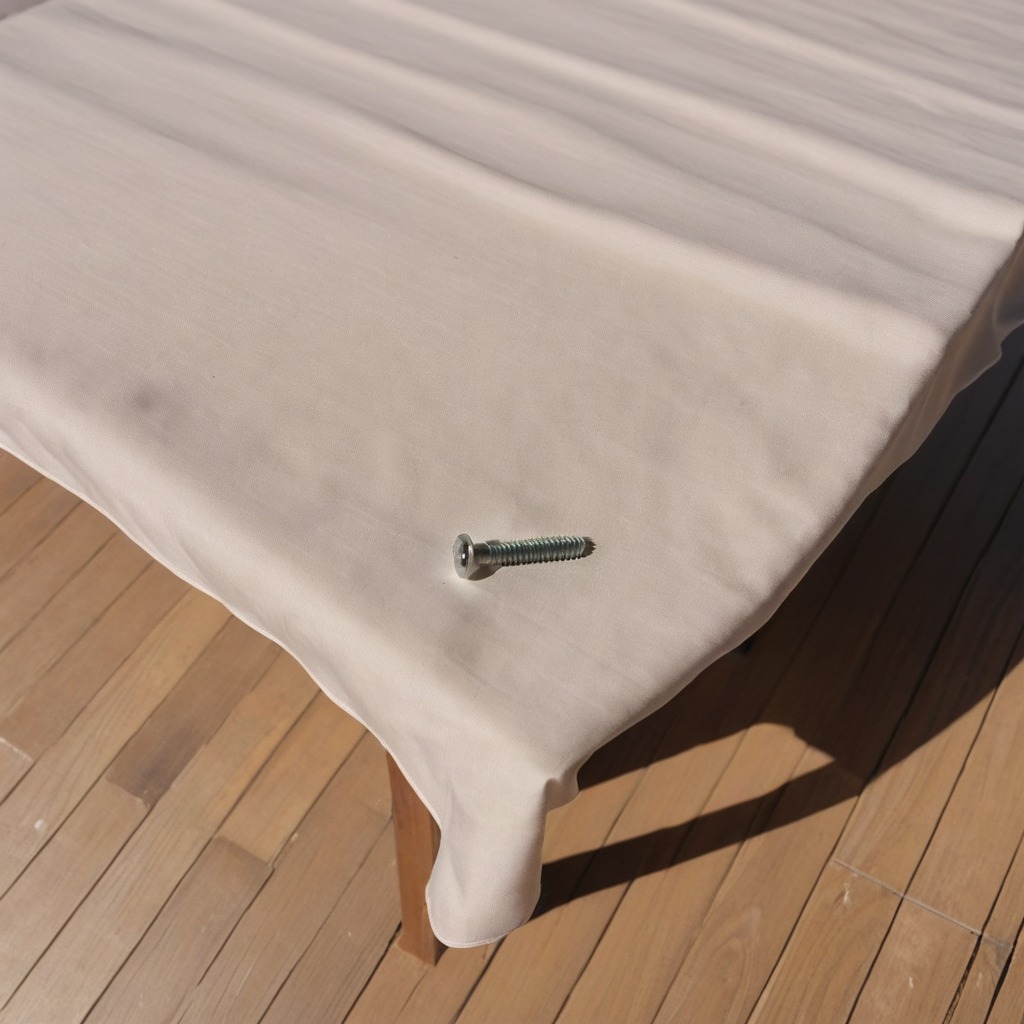
A metal screw is lying on the wooden table in an outdoor workshop during daytime bright natural light soft shadows worn but beneath the cloth.